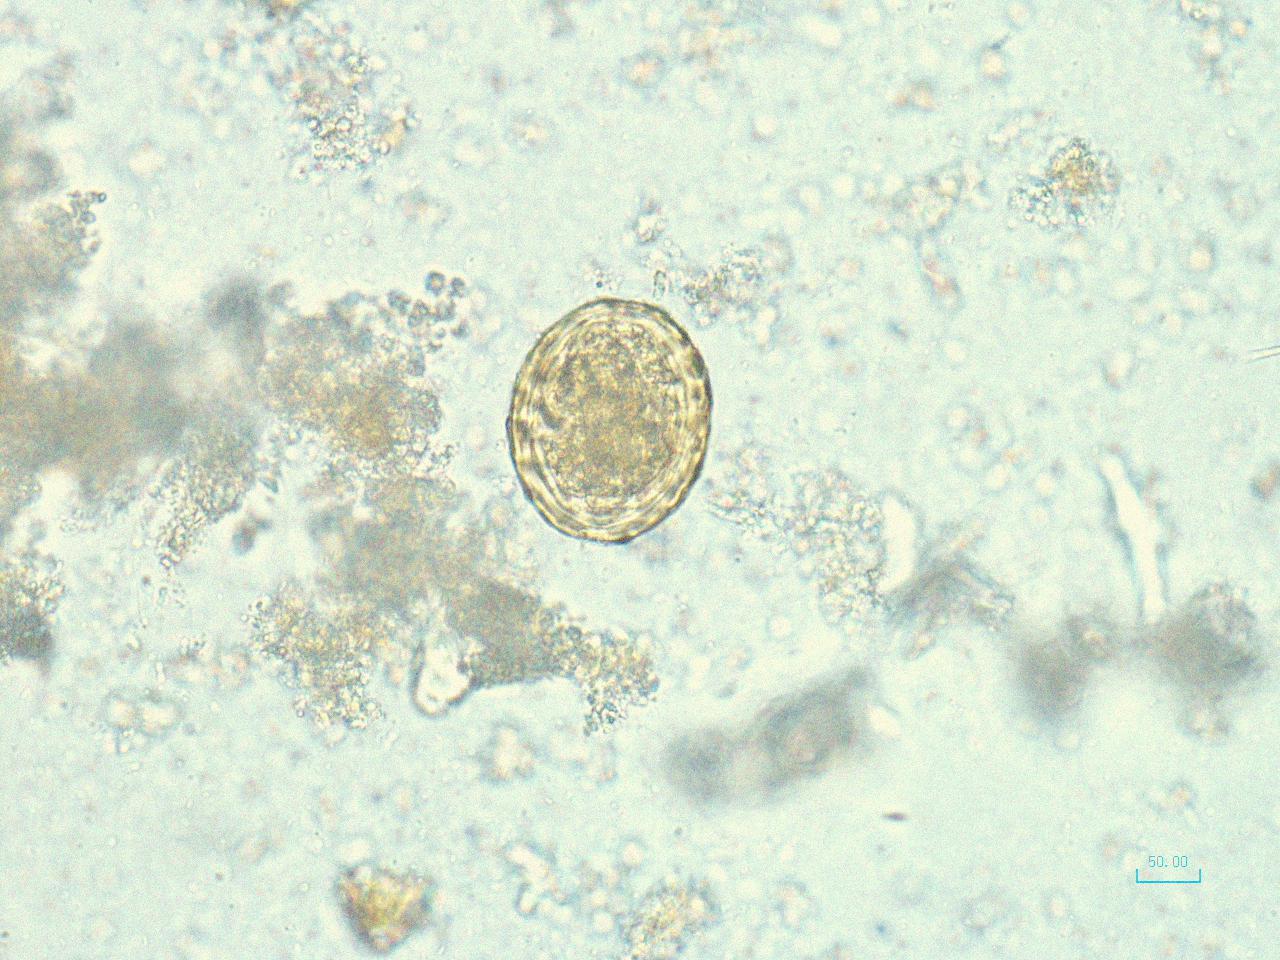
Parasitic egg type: Ascaris lumbricoides